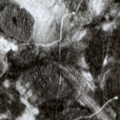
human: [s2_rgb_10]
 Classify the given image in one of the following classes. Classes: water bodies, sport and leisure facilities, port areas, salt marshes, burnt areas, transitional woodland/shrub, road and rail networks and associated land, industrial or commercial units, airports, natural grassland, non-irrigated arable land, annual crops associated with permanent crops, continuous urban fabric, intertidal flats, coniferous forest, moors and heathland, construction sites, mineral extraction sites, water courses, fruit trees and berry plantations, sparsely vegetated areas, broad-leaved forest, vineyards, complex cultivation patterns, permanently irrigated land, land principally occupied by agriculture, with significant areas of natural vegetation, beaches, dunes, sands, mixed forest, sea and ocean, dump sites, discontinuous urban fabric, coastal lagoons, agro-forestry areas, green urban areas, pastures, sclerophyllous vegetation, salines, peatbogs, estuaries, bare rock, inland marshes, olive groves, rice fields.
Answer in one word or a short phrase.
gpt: coniferous forest, mixed forest, peatbogs